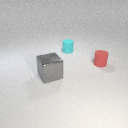
small cyan rubber cylinder to the left of small red rubber cylinder